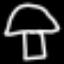
Label: mushroom